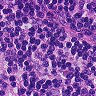
Metastatic tissue present: yes